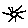
Label: sun